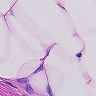
Metastatic tissue present: no